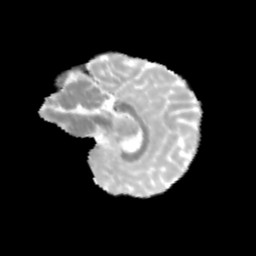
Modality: MD
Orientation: sagittal
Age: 13
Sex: female
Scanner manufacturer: siemens
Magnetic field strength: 3 T
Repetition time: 3.8 s
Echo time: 0.07 s